Question: I am using eclipse 3.7.2 for developing Android applications ... every thing worked fine until I installed a new update for from help tab and also I installed Subversive plugin for code management.
The error is as following:

I opened the error file that mentioned in the above path but I couldn't guess what the missing file, the file contains something like the following:
'''
!SESSION 2012-08-14 11:23:27.945 -----------------------------------------------
eclipse.buildId=M20120208-0800
java.version=1.6.0_30
java.vendor=Sun Microsystems Inc.
BootLoader constants: OS=win32, ARCH=x86, WS=win32, NL=en_US
Framework arguments: -product org.eclipse.epp.package.java.product
Command-line arguments: -os win32 -ws win32 -arch x86 -product org.eclipse.epp.package.java.product
!ENTRY org.eclipse.osgi 2 0 2012-08-14 11:23:28.945
!MESSAGE One or more bundles are not resolved because the following root constraints are not resolved:
!SUBENTRY 1 org.eclipse.osgi 2 0 2012-08-14 11:23:28.945
!MESSAGE Bundle reference:file:plugins/org.eclipse.ui.navigator.resources_3.4.300.v20110928-1505.jar was not resolved.
!SUBENTRY 2 org.eclipse.ui.navigator.resources 2 0 2012-08-14 11:23:28.945
!MESSAGE Missing required bundle org.eclipse.jface_[3.6.0,4.0.0).
!SUBENTRY 1 org.eclipse.osgi 2 0 2012-08-14 11:23:28.945
!MESSAGE Bundle reference:file:plugins/org.eclipse.compare.win32_1.0.200.I20110510-0800.jar was not resolved.
!SUBENTRY 2 org.eclipse.compare.win32 2 0 2012-08-14 11:23:28.945
!MESSAGE Missing required bundle org.eclipse.jface_[3.5.0,4.0.0).
!SUBENTRY 1 org.eclipse.osgi 2 0 2012-08-14 11:23:28.945
!MESSAGE Bundle reference:file:plugins/org.eclipse.ui.workbench_3.7.1.v20120104-1859.jar was not resolved.
!SUBENTRY 2 org.eclipse.ui.workbench 2 0 2012-08-14 11:23:28.945
!MESSAGE Missing required bundle org.eclipse.jface_[3.5.0,4.0.0).
!SUBENTRY 1 org.eclipse.osgi 2 0 2012-08-14 11:23:28.945
!MESSAGE Bundle reference:file:plugins/org.eclipse.mylyn.commons.ui_3.7.1.v20120425-0100.jar was not resolved.
!SUBENTRY 2 org.eclipse.mylyn.commons.ui 2 0 2012-08-14 11:23:28.945
!MESSAGE Missing required bundle org.eclipse.jface_0.0.0.
!SUBENTRY 1 org.eclipse.osgi 2 0 2012-08-14 11:23:28.945
!MESSAGE Bundle reference:file:plugins/org.eclipse.mylyn.commons.notifications_0.9.1.v20120412-0100.jar was not resolved.
...etc etc
'''
So does anybody can help with this?
Appreciate your help and thanks in advance.
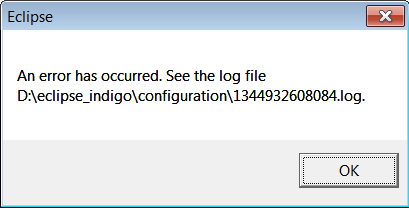
Answer: OK if you don't want to reinstall(actually resetup seems more correct) the eclipse then download
'org.eclipse.jface.databinding_1.5.0.I20100907-0800.jar'
'org.eclipse.jface.text_3.7.2.v20111213-1208.jar'
'''
org.eclipse.jface_3.7.0.v20110928-1505.jar
'''
and place them in 'eclipse_installed_directory/plugins/' and enjoy ;)
Let me know if error is still coming